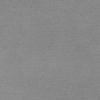
Label: dusty